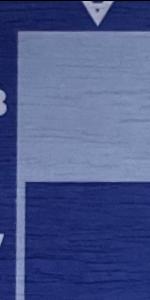
Label: Empty